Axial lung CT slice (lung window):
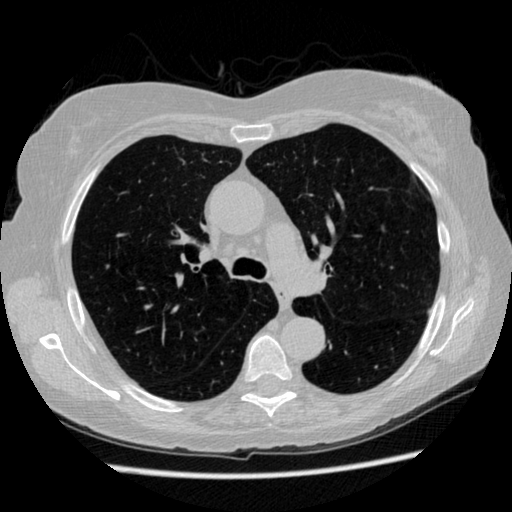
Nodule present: no